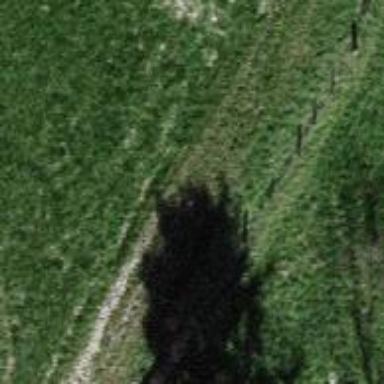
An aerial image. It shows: Grass track with grade4 surface.